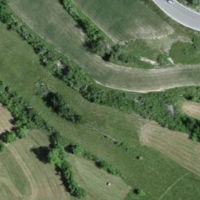
EUNIS habitat code: 24
Species observed at this site:
Pontia daplidice
Accipiter gentilis
Minois dryas